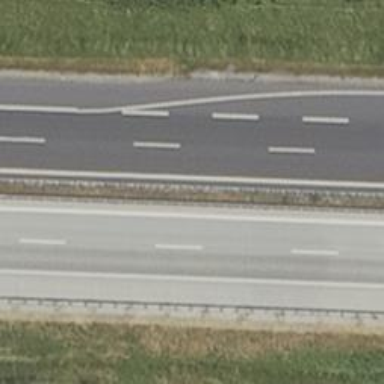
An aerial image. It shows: Asphalt motorway.